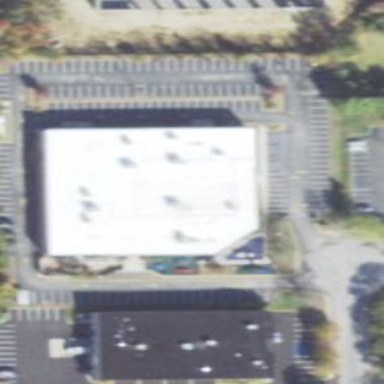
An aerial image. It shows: Commercial building.